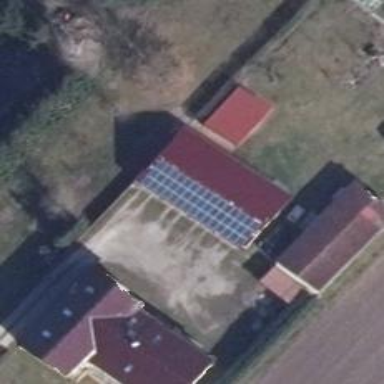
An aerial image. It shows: Solar photovoltaic panel generating electricity through small installation.